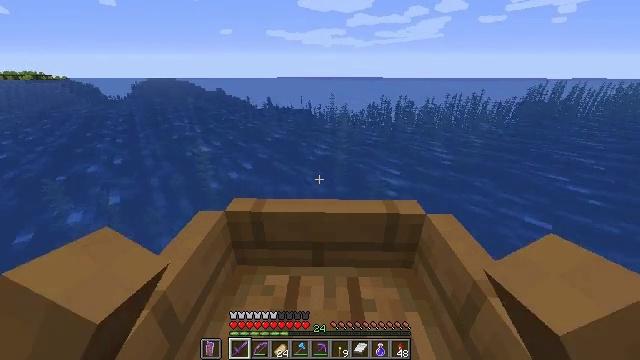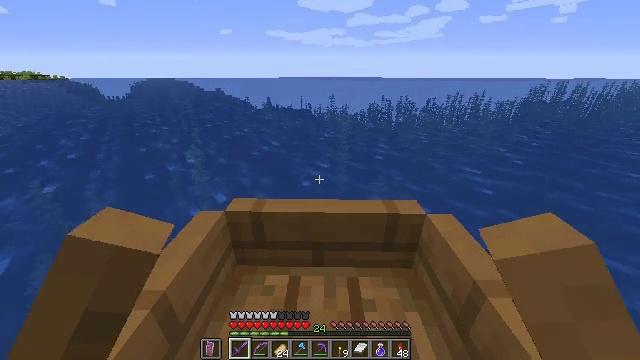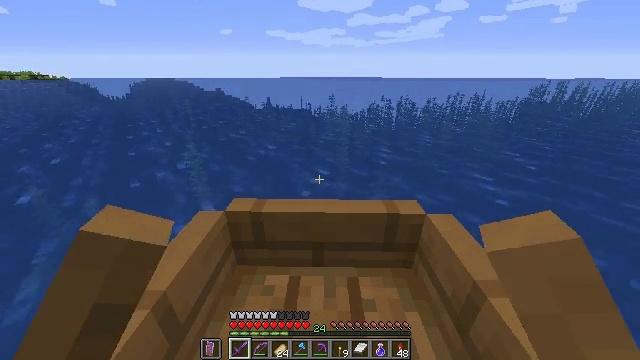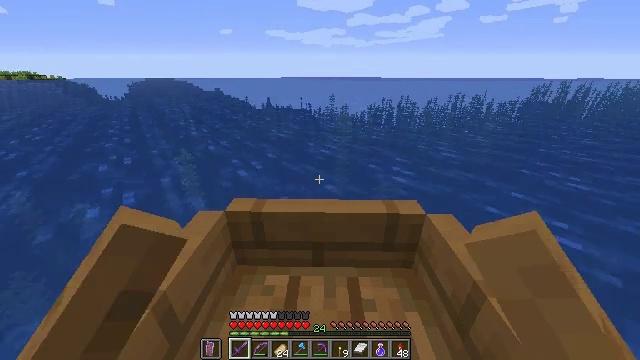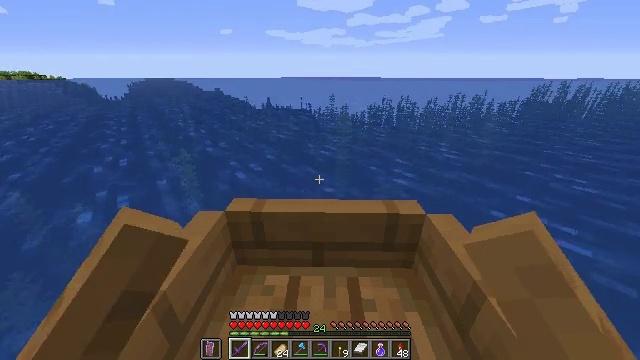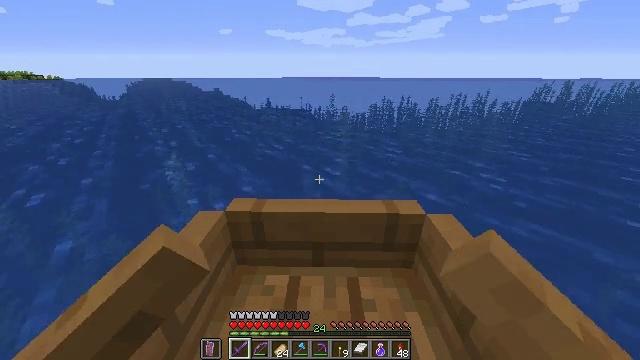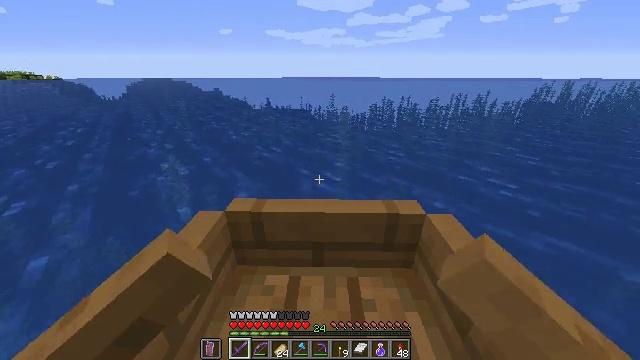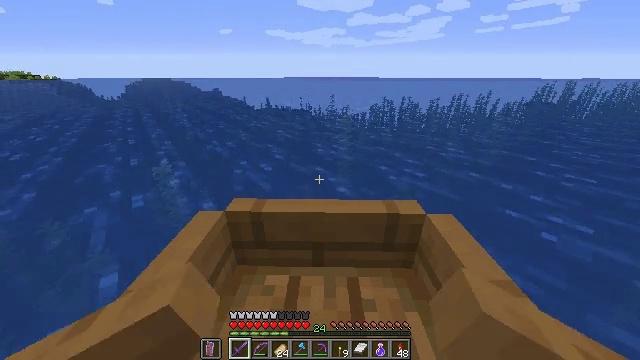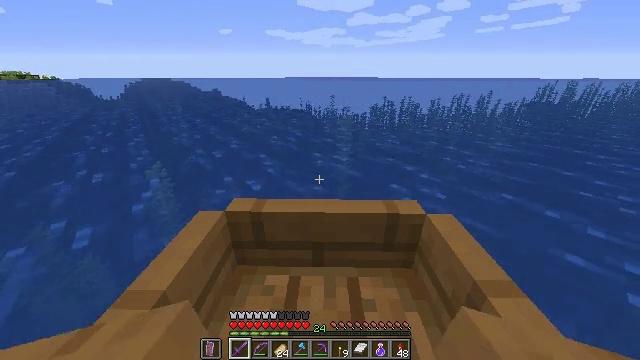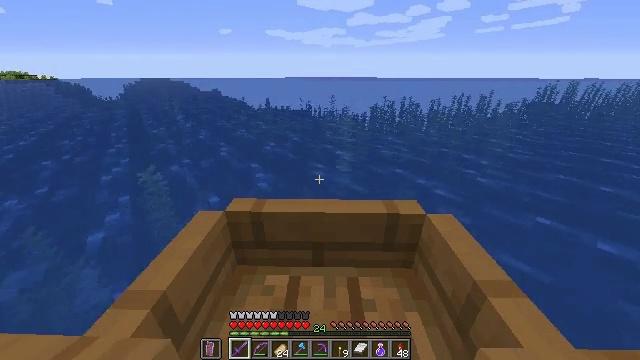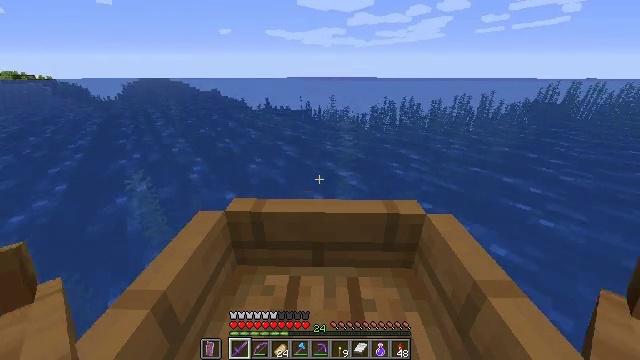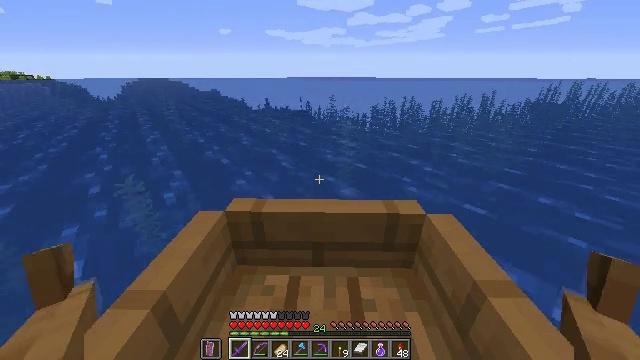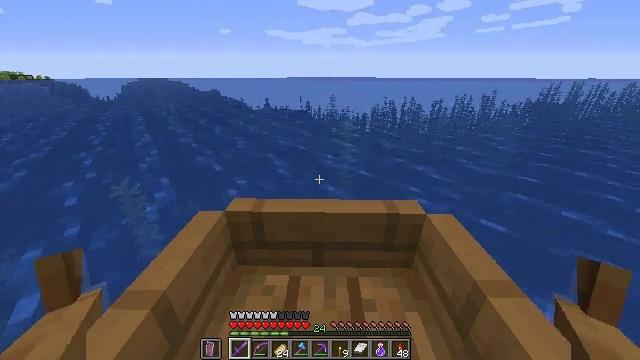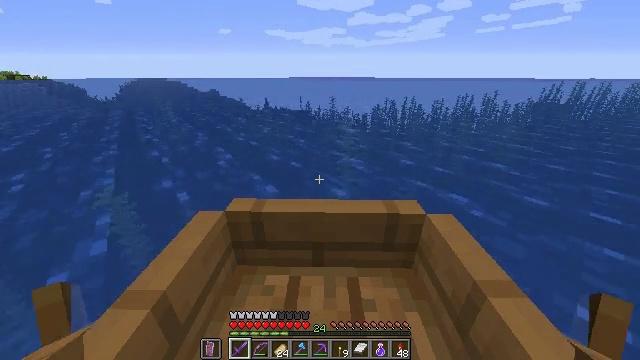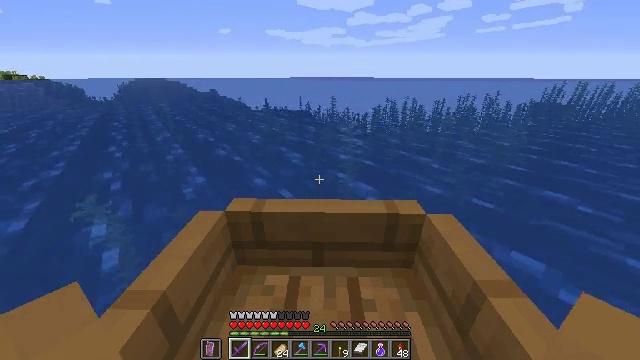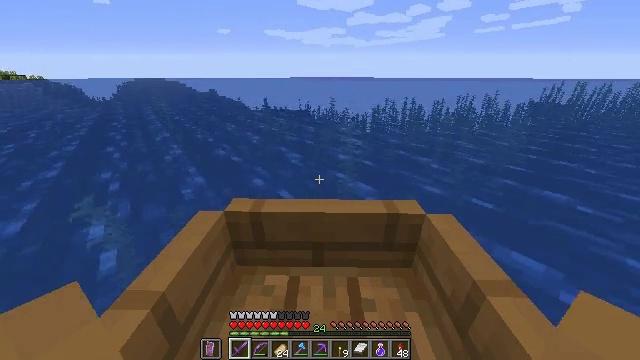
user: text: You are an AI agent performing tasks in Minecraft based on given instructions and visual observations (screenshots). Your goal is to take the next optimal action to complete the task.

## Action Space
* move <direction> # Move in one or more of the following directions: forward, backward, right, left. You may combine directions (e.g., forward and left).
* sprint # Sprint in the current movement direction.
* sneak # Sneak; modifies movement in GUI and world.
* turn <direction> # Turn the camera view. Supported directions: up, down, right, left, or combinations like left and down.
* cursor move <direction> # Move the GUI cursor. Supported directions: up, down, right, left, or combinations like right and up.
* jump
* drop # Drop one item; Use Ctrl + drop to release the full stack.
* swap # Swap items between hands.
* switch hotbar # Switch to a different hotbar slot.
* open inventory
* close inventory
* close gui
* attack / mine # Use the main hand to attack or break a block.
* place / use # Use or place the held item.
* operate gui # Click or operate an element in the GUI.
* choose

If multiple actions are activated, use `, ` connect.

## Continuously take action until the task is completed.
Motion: motion action
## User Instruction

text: Remove stone brick stairs from the inventory.
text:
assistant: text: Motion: move forward
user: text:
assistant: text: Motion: move forward
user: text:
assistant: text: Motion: move forward
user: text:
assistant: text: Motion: move forward
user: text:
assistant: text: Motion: move forward
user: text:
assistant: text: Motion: move forward
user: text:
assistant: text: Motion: move forward
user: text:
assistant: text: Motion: move forward
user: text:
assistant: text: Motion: move forward
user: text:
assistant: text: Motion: move forward
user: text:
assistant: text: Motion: move forward
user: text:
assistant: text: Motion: move forward
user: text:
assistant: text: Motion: move forward
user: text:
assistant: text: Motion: move forward
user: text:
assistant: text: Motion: move forward
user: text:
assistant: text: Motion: move forward, turn right
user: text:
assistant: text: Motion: move forward, turn right
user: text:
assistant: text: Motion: move forward, turn right
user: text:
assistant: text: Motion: move forward, turn right
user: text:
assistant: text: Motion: move forward, turn right
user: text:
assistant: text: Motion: move forward, turn right
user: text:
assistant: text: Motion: move forward
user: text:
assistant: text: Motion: move forward
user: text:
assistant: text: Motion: move forward
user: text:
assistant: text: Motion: move forward
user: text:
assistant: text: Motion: move forward
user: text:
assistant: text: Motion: move forward
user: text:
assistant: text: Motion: move forward
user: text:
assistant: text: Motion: move forward
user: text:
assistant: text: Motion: move forward